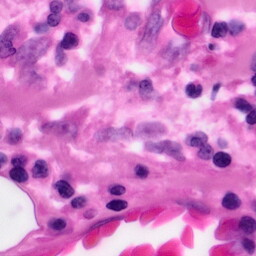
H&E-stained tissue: Pancreatic